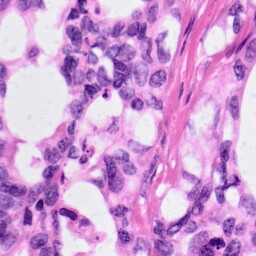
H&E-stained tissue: Pancreatic